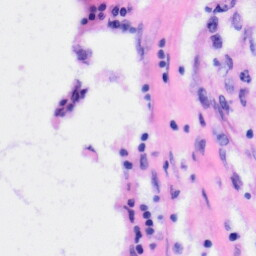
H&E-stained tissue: Liver